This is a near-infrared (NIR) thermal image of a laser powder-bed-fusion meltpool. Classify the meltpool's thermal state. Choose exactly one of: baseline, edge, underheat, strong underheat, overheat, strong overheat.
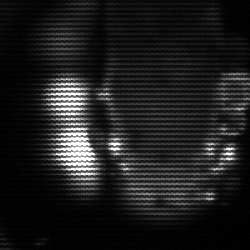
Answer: strong underheat